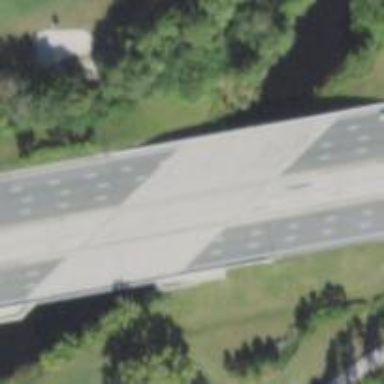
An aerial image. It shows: Man-made bridge.